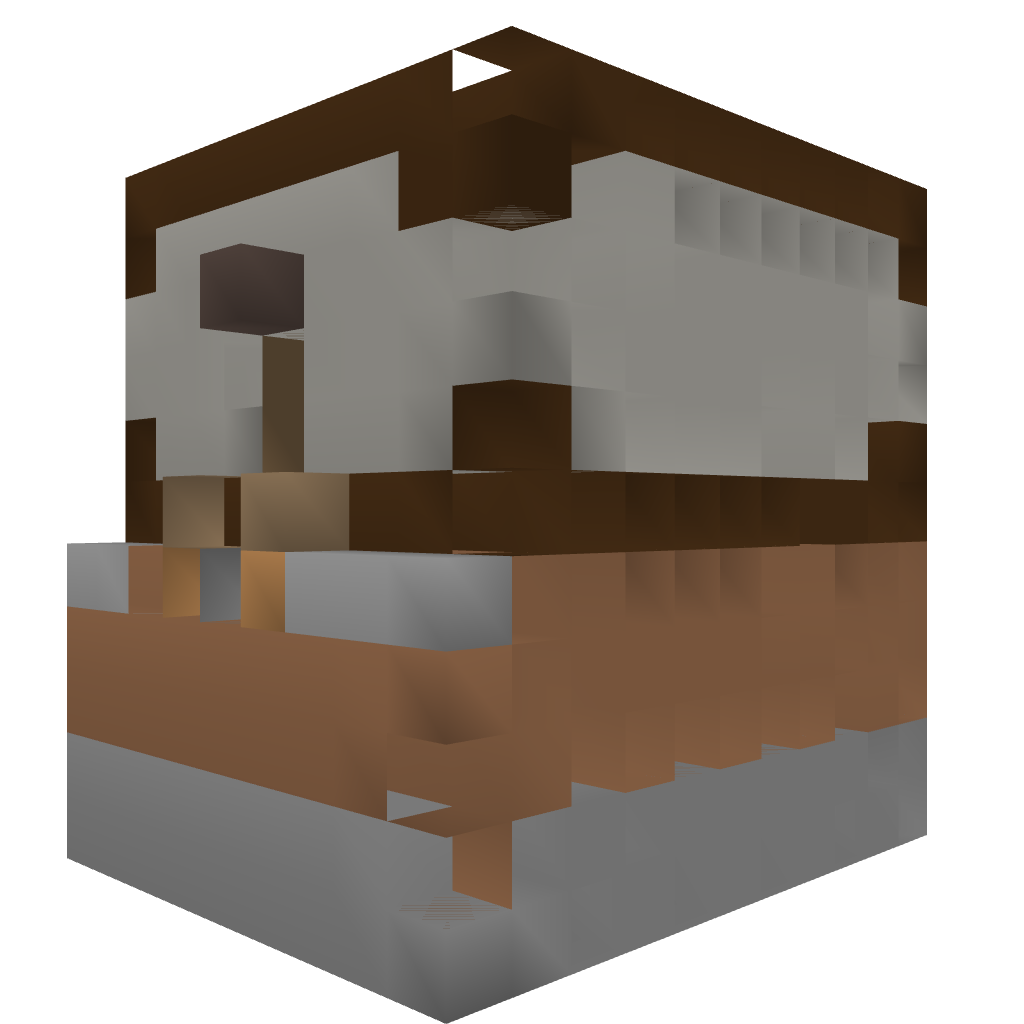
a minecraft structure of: AFK Pool